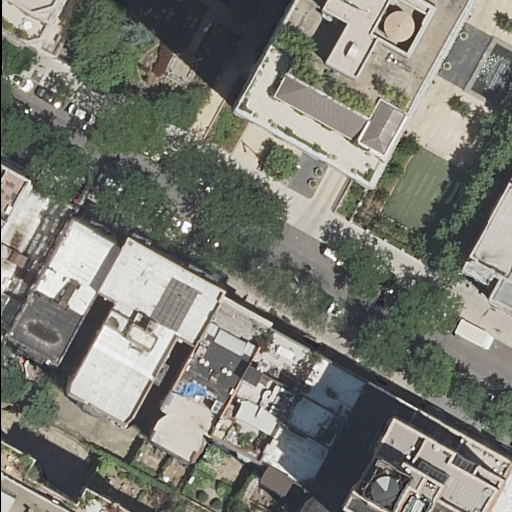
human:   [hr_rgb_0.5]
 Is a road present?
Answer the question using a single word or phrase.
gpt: yes

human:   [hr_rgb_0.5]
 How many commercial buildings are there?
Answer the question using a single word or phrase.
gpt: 0

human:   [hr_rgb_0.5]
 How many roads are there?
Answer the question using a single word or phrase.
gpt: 1

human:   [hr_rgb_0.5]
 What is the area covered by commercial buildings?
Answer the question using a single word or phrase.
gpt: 0m2

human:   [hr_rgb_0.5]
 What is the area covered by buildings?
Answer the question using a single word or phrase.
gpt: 6406m2

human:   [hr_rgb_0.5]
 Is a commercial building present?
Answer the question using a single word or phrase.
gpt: no

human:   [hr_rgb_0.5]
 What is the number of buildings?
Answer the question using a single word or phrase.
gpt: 15

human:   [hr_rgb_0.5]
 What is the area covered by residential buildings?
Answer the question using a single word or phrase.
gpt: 6300m2

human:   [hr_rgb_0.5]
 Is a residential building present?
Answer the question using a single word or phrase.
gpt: yes

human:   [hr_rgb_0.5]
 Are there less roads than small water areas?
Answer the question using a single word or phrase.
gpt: no

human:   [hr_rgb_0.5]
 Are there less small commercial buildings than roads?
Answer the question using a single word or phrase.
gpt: yes

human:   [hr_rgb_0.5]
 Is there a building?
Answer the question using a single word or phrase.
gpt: yes

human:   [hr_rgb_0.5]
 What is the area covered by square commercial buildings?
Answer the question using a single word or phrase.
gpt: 0m2

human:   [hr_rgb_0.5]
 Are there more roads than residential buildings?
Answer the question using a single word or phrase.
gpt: no

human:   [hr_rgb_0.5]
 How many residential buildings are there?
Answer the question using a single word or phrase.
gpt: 14

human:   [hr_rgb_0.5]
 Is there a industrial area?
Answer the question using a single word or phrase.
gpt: no

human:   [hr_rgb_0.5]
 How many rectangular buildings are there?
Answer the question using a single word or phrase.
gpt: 8

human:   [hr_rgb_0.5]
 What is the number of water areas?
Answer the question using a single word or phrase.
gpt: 0

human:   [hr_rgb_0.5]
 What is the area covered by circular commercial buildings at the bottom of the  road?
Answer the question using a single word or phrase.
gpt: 0m2

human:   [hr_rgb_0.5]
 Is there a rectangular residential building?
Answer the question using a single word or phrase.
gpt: yes

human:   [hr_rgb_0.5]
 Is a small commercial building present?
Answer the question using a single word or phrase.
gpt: no

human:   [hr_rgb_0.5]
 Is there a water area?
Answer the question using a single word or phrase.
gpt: no

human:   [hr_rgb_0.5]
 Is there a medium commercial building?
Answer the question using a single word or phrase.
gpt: no

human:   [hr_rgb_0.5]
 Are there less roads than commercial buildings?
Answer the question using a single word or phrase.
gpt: no

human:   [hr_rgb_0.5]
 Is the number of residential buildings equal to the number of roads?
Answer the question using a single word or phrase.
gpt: no

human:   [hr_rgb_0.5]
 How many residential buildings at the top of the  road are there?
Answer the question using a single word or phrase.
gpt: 2

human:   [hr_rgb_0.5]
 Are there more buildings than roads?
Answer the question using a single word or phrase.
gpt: yes

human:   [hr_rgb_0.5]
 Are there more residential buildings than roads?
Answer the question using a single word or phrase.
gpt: yes

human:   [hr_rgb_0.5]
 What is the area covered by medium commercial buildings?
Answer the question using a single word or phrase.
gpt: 0m2

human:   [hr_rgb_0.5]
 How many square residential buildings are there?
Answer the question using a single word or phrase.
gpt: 0

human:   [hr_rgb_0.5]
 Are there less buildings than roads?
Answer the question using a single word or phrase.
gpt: no

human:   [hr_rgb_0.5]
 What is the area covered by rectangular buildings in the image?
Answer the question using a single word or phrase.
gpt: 2284m2

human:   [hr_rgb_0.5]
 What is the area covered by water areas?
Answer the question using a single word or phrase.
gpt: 0m2

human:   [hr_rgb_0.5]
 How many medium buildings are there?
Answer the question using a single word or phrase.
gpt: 9

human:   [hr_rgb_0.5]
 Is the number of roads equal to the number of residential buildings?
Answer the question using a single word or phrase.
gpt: no

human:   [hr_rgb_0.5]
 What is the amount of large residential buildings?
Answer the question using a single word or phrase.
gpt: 3

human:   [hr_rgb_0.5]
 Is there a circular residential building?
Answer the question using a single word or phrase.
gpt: no

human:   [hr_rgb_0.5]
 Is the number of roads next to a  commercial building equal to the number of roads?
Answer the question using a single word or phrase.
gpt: no

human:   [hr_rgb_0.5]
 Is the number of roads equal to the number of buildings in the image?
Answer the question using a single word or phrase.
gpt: no

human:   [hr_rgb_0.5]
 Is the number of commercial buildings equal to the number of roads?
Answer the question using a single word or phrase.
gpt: no

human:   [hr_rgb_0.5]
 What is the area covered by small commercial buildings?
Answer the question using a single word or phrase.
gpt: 0m2

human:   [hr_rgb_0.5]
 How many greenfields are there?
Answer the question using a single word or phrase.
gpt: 0

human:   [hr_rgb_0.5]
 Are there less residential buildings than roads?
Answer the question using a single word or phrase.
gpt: no

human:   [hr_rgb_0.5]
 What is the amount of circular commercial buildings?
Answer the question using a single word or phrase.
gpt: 0

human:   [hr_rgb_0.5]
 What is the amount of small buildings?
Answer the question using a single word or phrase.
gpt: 3

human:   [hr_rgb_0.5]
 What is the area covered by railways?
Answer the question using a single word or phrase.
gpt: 0m2

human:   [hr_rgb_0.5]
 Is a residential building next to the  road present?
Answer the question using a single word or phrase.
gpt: yes

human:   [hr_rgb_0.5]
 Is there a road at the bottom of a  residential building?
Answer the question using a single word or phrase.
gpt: yes

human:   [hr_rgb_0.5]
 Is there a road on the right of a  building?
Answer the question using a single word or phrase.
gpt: no

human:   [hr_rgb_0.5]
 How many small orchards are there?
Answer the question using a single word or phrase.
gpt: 0

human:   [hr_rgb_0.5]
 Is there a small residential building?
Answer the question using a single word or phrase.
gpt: yes

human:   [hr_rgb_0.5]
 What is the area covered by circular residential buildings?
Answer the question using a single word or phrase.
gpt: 0m2

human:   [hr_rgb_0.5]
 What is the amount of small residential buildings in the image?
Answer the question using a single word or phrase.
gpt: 3

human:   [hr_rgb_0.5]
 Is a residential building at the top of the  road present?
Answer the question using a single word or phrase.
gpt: yes

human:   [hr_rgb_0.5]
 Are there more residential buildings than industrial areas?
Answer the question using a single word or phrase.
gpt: yes

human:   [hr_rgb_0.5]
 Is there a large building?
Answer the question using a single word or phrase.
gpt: yes

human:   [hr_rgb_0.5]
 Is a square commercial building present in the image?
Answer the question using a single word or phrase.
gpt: no

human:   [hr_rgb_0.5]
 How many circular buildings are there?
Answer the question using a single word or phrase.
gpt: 0

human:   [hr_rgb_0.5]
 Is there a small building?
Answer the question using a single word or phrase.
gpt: yes

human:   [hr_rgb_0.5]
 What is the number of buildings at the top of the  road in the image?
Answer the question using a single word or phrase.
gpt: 2

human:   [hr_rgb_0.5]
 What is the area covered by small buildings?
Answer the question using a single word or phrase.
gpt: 120m2

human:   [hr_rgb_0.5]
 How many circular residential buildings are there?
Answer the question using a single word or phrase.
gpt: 0

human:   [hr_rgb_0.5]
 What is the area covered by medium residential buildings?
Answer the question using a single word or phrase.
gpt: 2253m2

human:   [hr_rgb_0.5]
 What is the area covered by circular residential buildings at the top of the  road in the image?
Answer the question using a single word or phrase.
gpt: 0m2